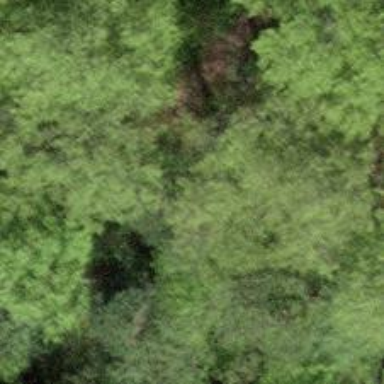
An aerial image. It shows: Natural monument tree with broadleaved deciduous leaves.